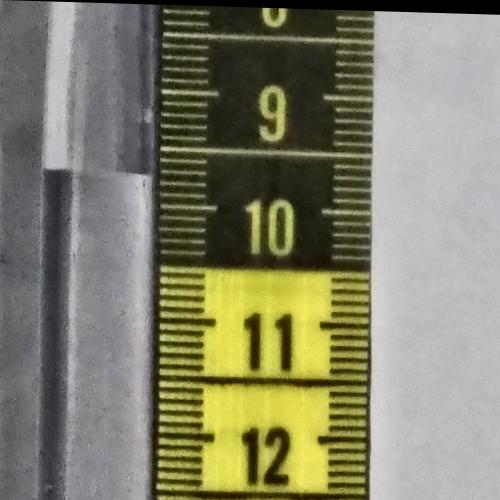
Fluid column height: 9.7 cm